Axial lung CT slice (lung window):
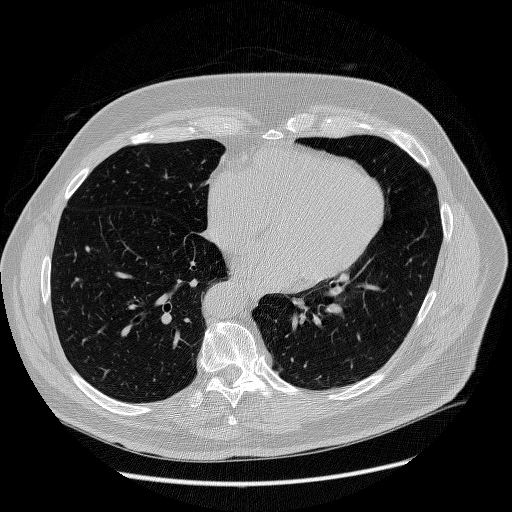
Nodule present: no